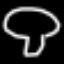
Label: mushroom